Field crop: tomato
Growth stage: 2
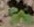
Species: solanum